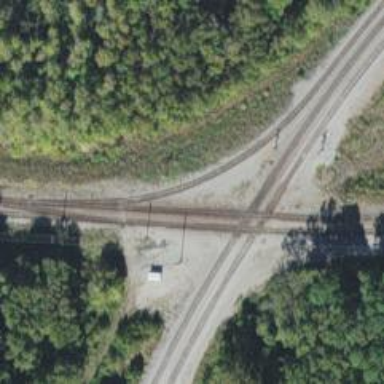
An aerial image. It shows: Railway crossing.